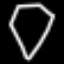
Label: diamond